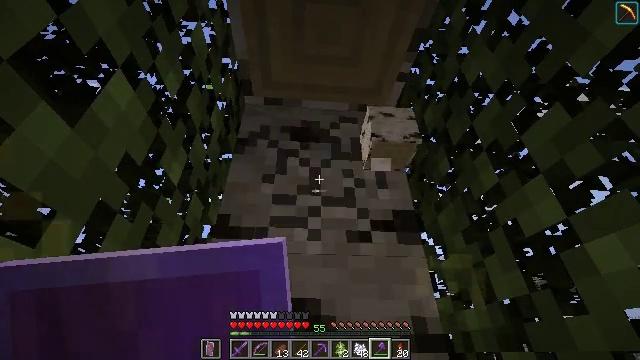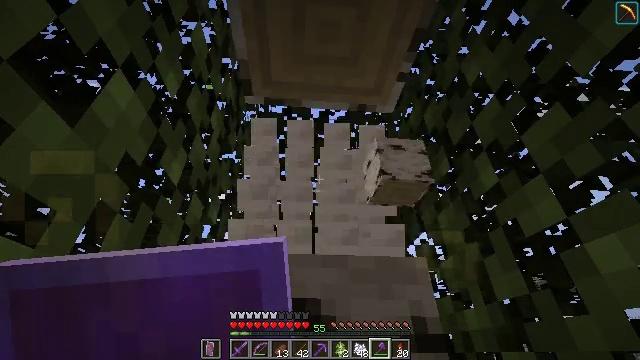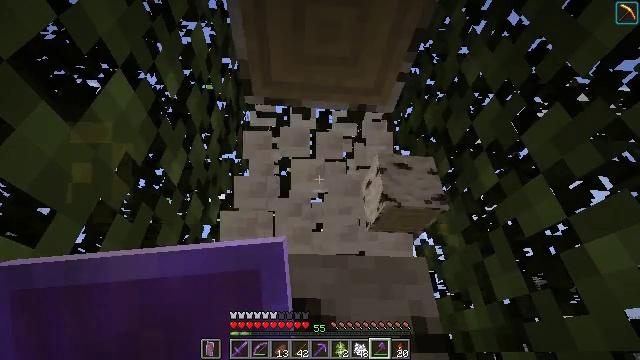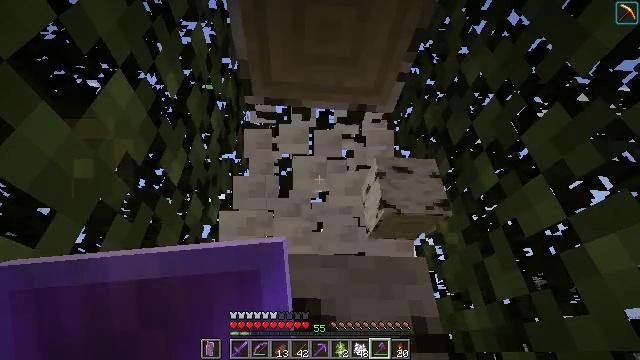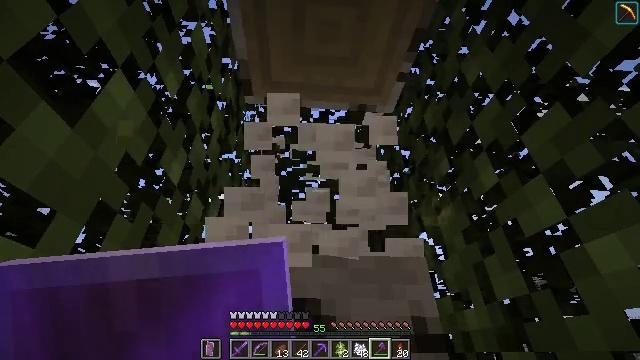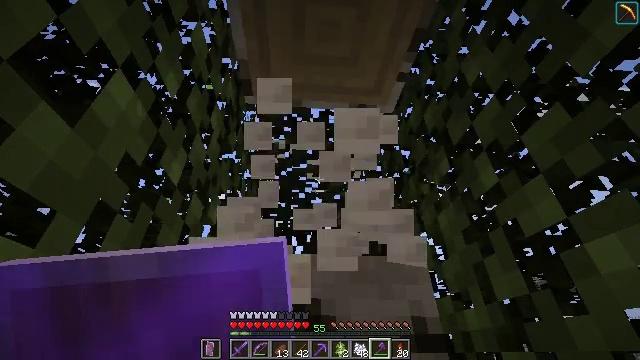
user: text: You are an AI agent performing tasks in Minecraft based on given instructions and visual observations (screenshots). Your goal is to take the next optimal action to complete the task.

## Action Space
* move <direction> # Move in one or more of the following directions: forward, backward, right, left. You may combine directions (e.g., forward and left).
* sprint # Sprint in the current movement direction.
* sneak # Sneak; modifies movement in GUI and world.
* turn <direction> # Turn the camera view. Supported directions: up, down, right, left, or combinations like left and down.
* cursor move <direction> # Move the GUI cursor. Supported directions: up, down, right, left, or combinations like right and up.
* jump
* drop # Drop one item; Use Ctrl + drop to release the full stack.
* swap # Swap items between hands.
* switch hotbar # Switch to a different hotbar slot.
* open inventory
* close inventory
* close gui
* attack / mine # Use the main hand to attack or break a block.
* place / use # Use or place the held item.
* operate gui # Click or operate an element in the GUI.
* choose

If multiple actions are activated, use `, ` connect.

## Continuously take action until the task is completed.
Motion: motion action
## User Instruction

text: Chop down the birch log.
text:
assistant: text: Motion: attack / mine
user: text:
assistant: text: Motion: attack / mine
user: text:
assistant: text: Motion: attack / mine
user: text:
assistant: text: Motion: attack / mine
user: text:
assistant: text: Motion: attack / mine
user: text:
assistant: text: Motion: no_op